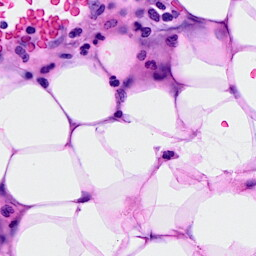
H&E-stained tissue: Breast